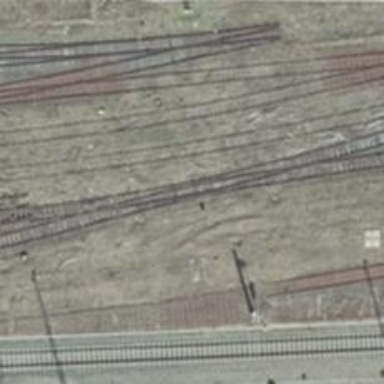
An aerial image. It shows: Railway switch.